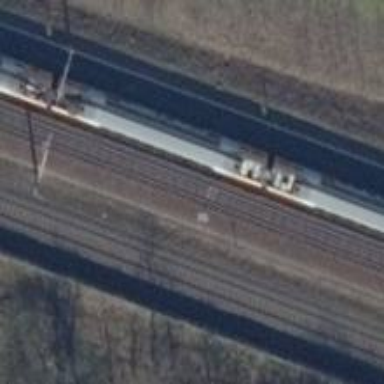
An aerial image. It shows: Railway signal.